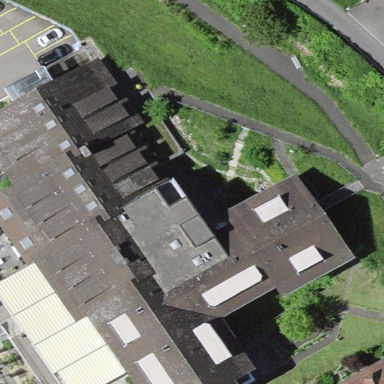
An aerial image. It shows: Nursing home building.